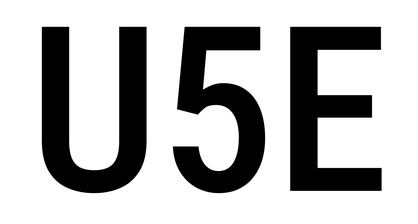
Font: Roboto_Condensed_Medium